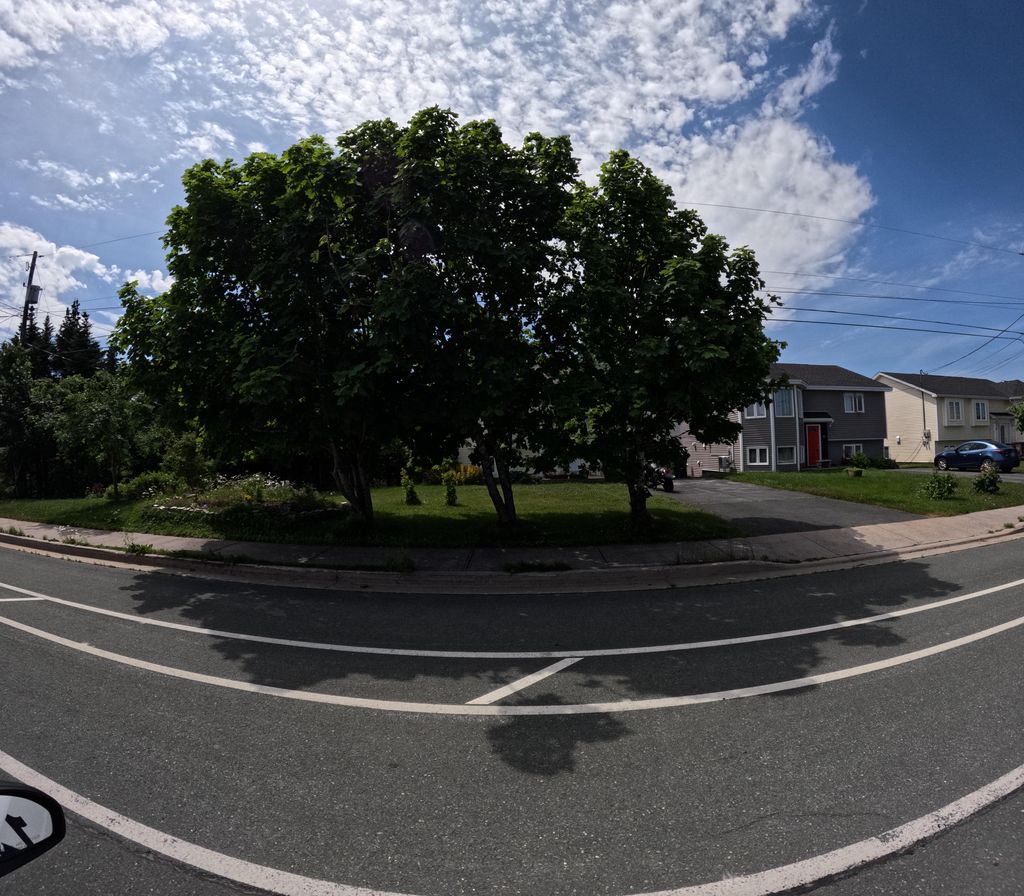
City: st_johns